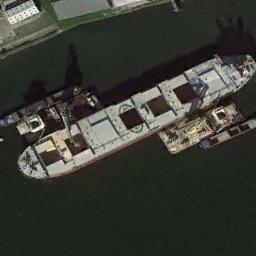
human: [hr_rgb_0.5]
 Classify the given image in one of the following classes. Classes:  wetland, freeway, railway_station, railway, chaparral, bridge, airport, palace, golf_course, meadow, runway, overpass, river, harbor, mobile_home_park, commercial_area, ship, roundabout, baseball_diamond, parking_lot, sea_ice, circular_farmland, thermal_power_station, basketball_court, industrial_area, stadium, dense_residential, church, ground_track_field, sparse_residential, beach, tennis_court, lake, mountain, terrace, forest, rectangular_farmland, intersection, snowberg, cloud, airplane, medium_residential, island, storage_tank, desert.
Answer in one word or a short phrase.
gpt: ship